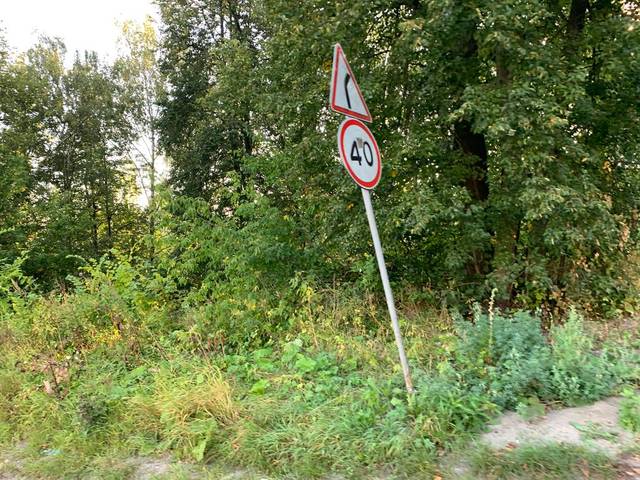
Region: Russia
Coordinates: 55.991, 37.849